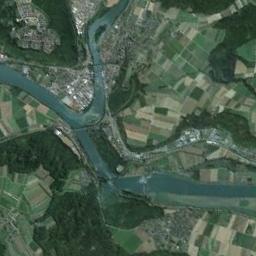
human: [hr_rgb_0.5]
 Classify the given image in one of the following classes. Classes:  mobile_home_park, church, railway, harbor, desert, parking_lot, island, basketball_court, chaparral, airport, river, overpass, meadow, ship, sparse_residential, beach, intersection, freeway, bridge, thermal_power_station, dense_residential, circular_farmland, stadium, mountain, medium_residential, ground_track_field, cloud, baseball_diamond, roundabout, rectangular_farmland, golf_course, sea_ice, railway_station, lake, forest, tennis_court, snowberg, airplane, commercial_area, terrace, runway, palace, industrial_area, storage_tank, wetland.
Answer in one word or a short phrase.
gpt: river